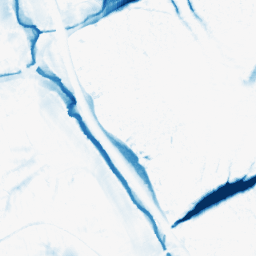
Category: morphological
Decomposition family: morphological_ellipse
Decomposition parameters: operation: closing
width: 30
height: 30
Upsampling method: edge_directed
Upsampling parameters: scale: 4
Upsampling scale: 4